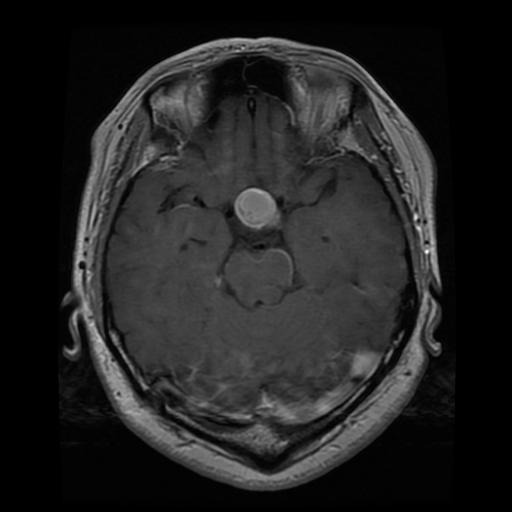
Label: pituitary